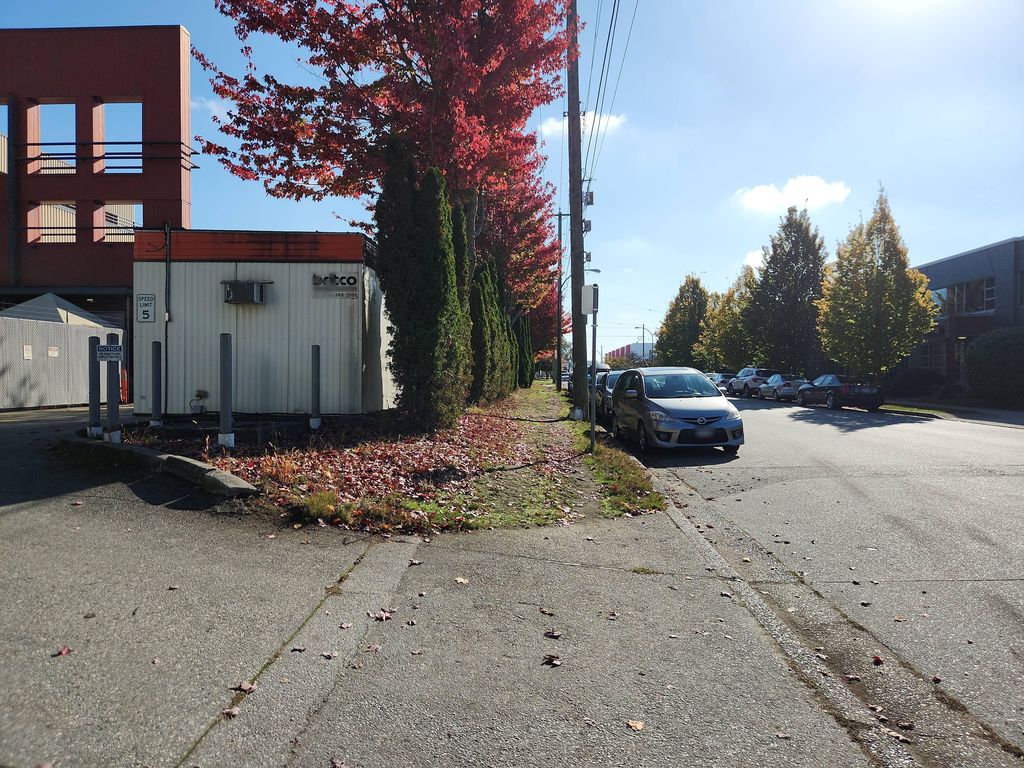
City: vancouver